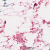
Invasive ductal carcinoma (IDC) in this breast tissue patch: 0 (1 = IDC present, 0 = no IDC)